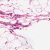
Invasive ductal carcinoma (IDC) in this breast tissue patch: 0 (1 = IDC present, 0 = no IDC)